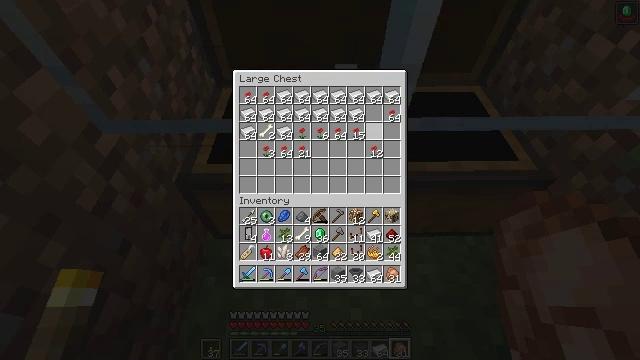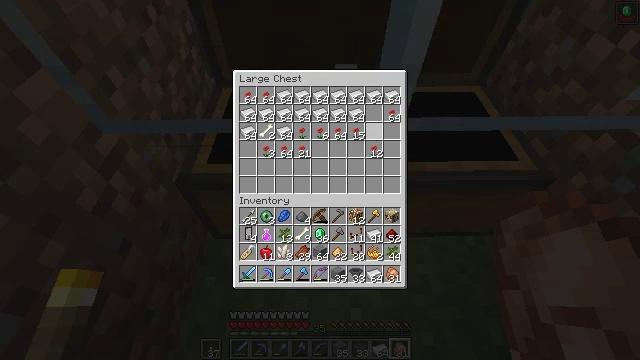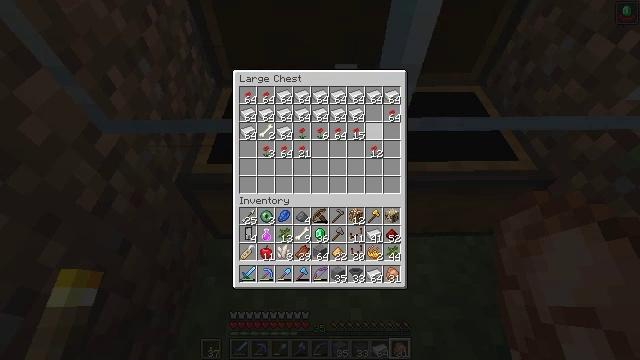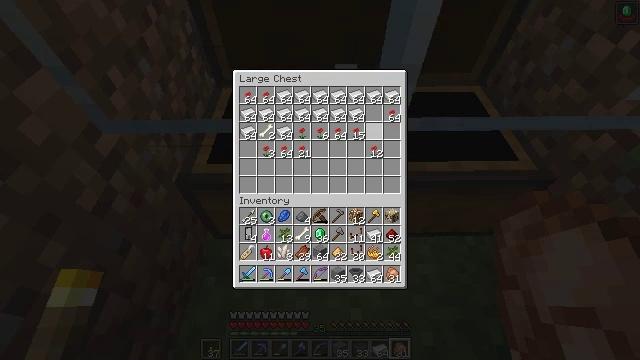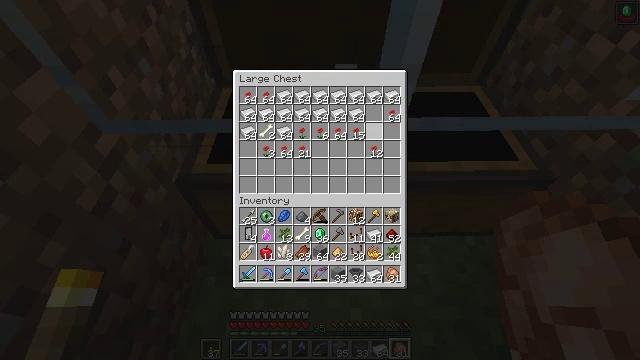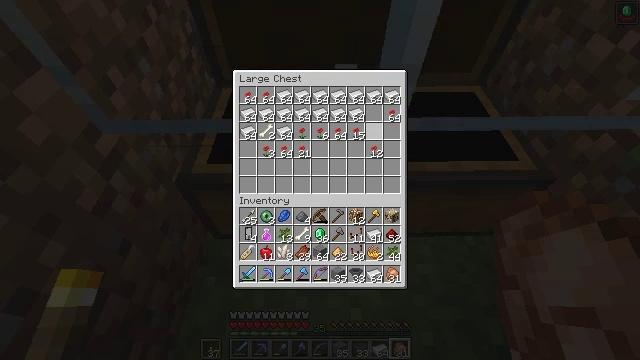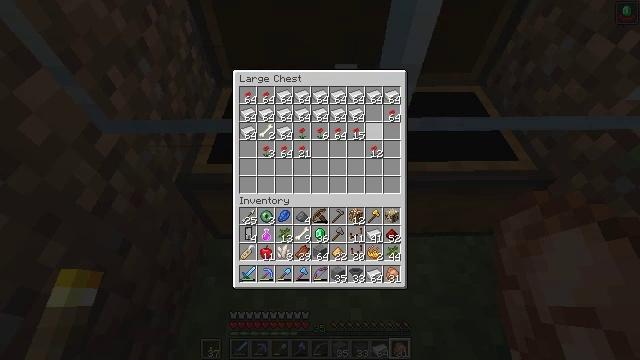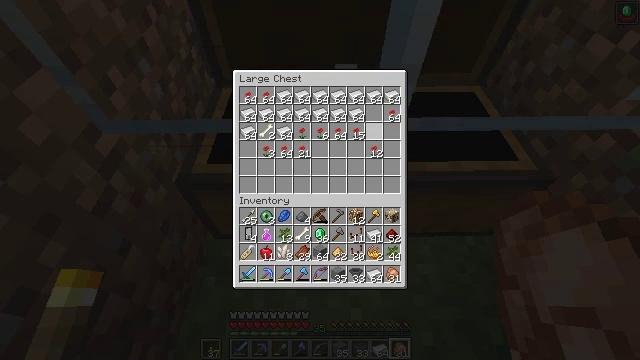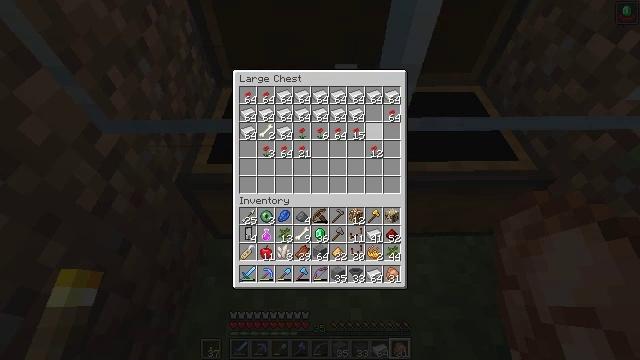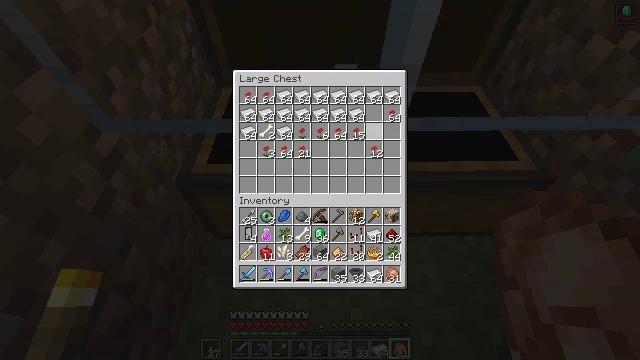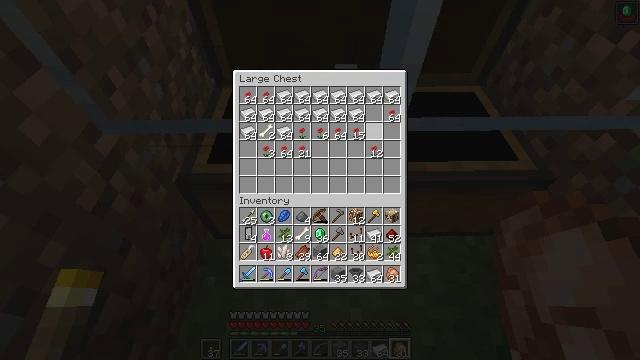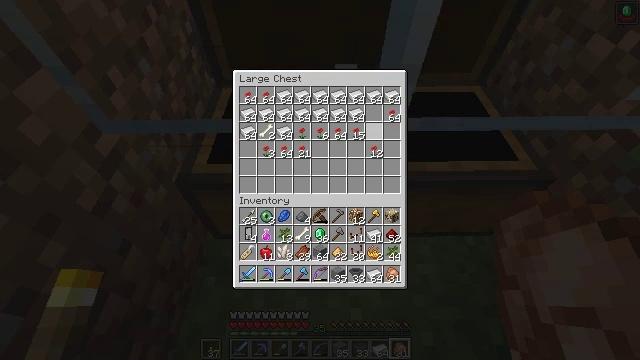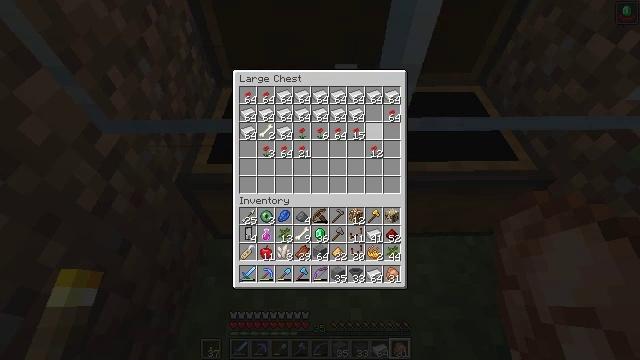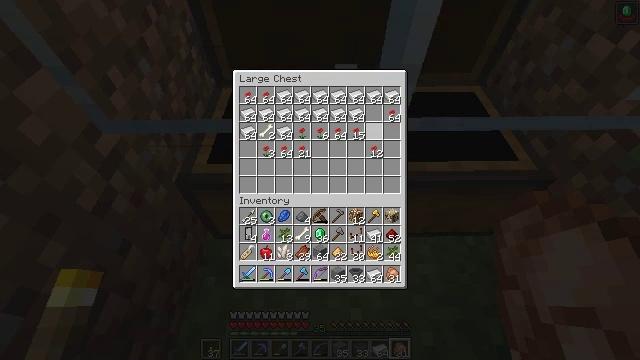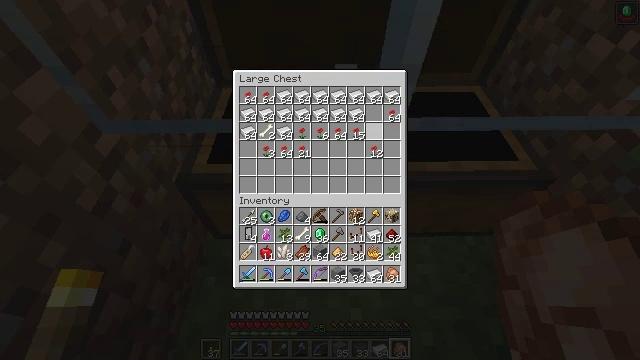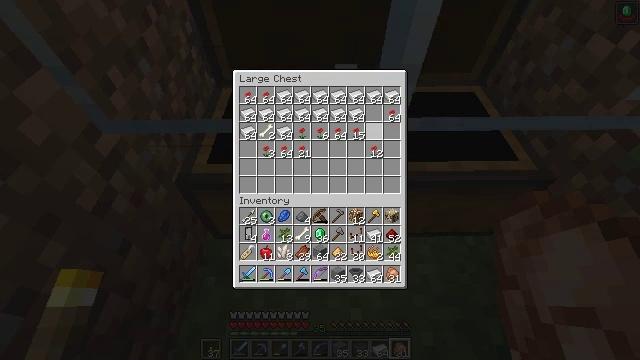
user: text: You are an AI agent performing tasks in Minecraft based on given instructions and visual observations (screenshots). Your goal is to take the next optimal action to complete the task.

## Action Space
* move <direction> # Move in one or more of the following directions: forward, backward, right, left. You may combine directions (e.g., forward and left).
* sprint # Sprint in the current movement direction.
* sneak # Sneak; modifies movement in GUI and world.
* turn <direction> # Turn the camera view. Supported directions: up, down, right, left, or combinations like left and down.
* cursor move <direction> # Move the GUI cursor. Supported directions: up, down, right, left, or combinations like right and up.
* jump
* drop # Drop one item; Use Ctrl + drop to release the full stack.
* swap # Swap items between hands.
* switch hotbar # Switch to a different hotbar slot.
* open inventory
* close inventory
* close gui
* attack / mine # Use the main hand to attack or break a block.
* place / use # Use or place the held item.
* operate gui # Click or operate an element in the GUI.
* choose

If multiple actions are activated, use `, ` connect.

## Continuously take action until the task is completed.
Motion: motion action
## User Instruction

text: Open your crafting interface to make an emerald.
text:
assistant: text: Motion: sneak
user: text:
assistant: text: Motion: sneak
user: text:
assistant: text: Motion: sneak
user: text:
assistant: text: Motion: sneak
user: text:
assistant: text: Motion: sneak
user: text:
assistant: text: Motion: sneak
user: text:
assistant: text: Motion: sneak
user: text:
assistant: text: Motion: sneak
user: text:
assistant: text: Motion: sneak
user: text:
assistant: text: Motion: sneak
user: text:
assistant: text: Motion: sneak
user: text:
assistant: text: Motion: sneak
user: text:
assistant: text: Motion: no_op
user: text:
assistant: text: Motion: no_op
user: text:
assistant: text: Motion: no_op
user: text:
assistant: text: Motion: no_op
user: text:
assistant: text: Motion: no_op
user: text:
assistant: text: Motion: no_op
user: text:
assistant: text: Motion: no_op
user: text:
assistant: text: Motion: no_op
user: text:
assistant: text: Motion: no_op
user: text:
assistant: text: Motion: no_op
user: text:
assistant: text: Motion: no_op
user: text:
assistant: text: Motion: no_op
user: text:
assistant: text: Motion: no_op
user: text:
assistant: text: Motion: no_op
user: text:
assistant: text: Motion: no_op
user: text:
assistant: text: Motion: no_op
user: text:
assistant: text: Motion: no_op
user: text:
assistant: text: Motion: no_op